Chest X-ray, AP view. Patient: 22 years old, sex F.
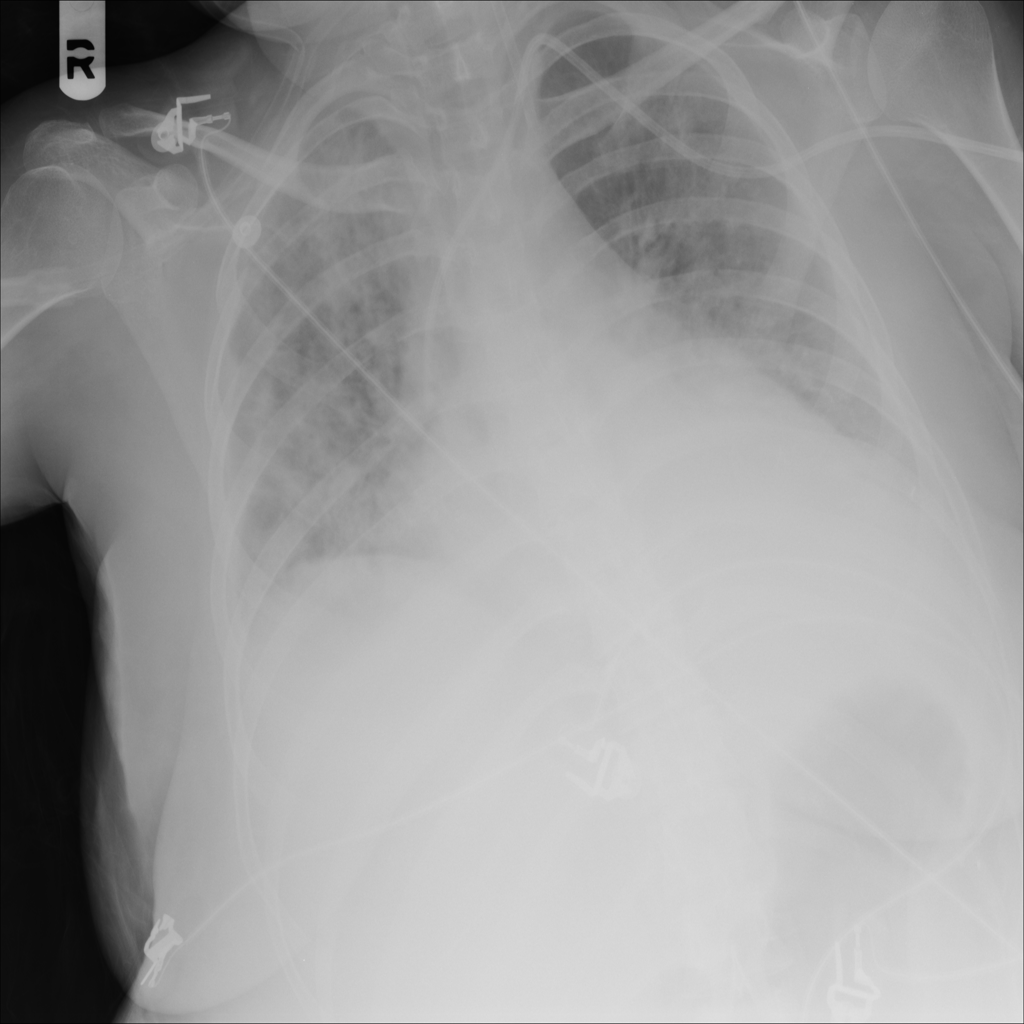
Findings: No Finding